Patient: sex M, age 47
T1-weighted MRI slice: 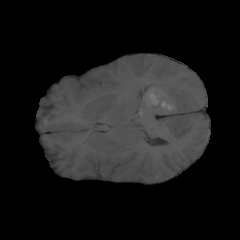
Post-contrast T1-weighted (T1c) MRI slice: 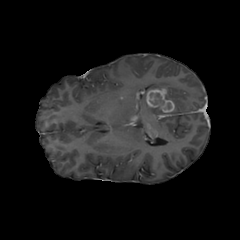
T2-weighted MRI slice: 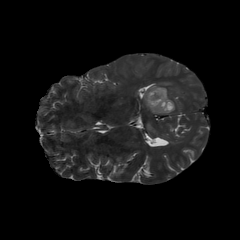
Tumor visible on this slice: yes
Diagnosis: Glioblastoma, IDH-wildtype
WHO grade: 4